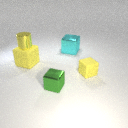
large yellow rubber cube below small yellow metal cylinder